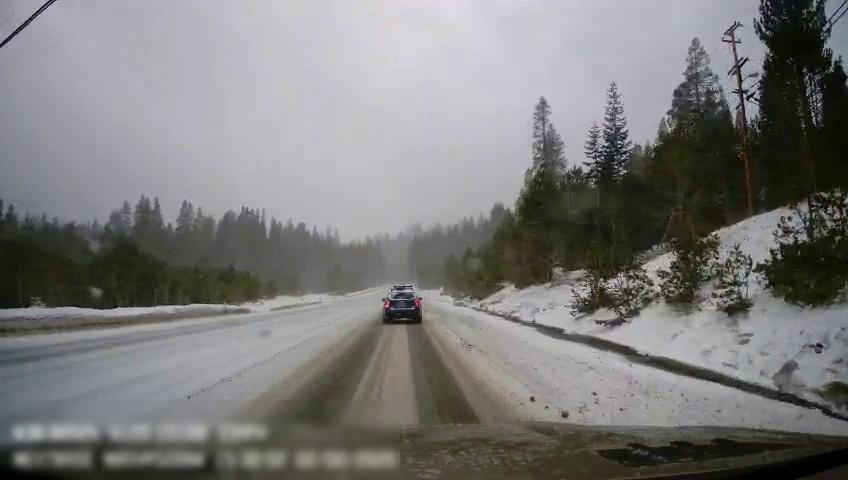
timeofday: Day
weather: Snowy
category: Drivable Space
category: Vehicles | SUV